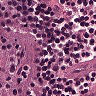
Metastatic tissue present: no